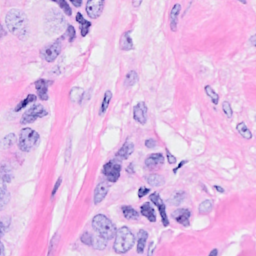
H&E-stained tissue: Breast